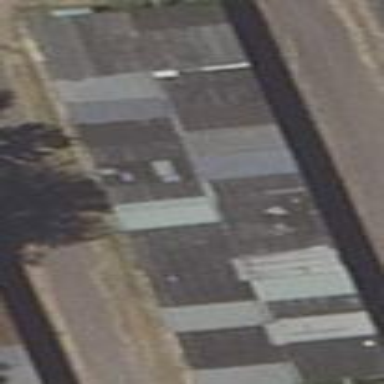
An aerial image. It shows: Group of garages.